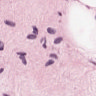
Metastatic tissue present: no